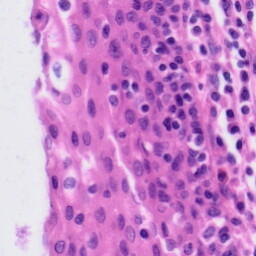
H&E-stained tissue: Tonsil